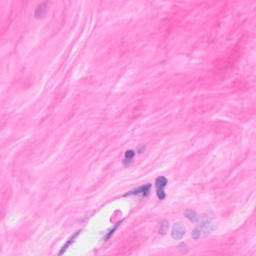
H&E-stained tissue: Breast